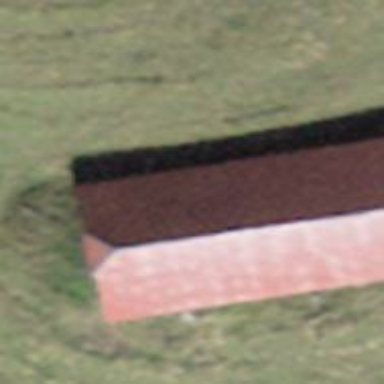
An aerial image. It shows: Farm auxiliary building.